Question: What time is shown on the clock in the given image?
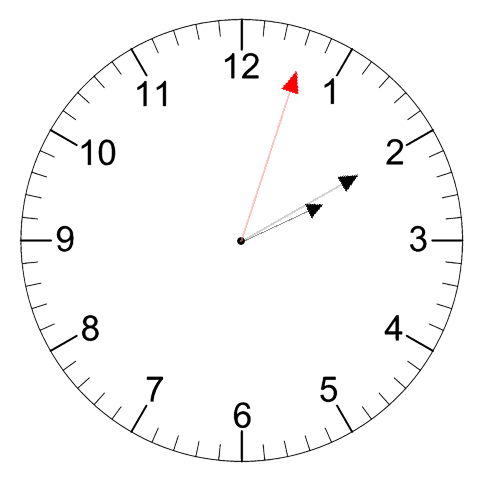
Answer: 02:10:03